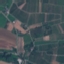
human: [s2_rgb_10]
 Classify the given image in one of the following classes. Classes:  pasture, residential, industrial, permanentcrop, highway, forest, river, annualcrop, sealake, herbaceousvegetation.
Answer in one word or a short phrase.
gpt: PermanentCrop